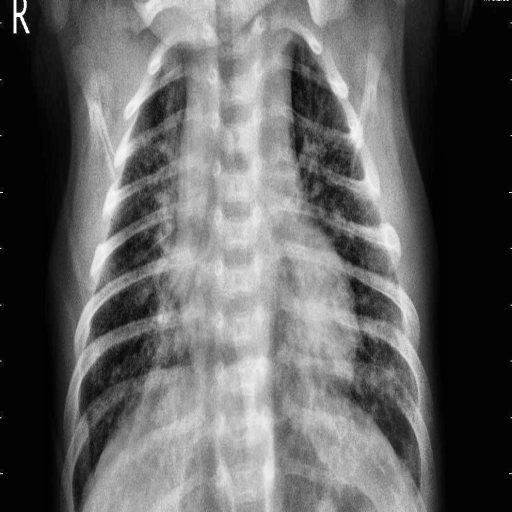
Finding: PNEUMONIA